RGB frame:
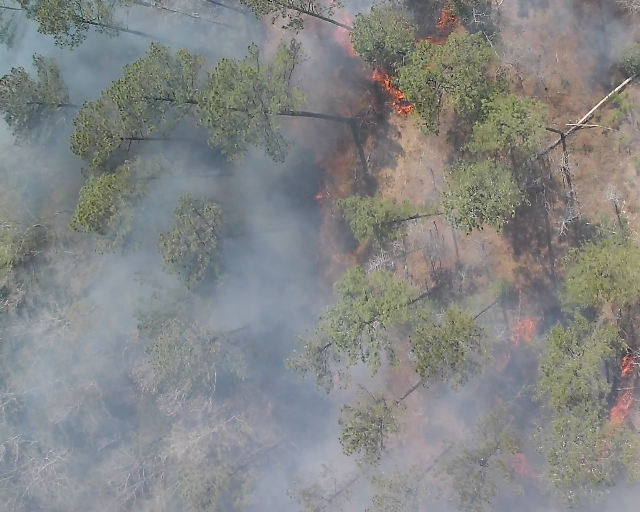
Thermal frame:
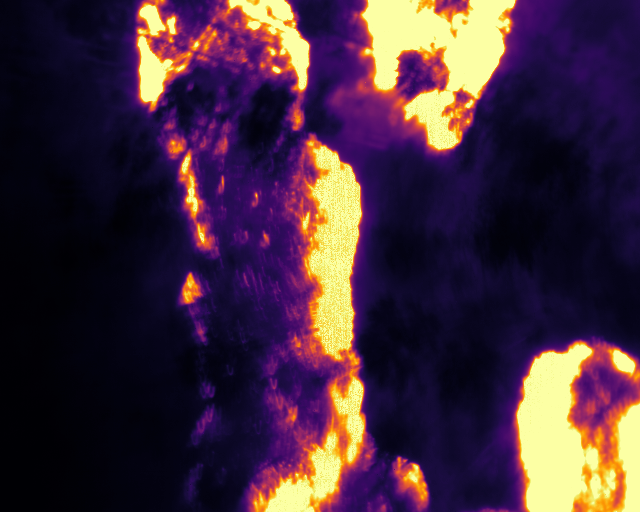
Captured: 2026-02-26 02:29:38
Pixels at or above 80 °C: 73361 (fraction of frame: 0.2239)